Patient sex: F
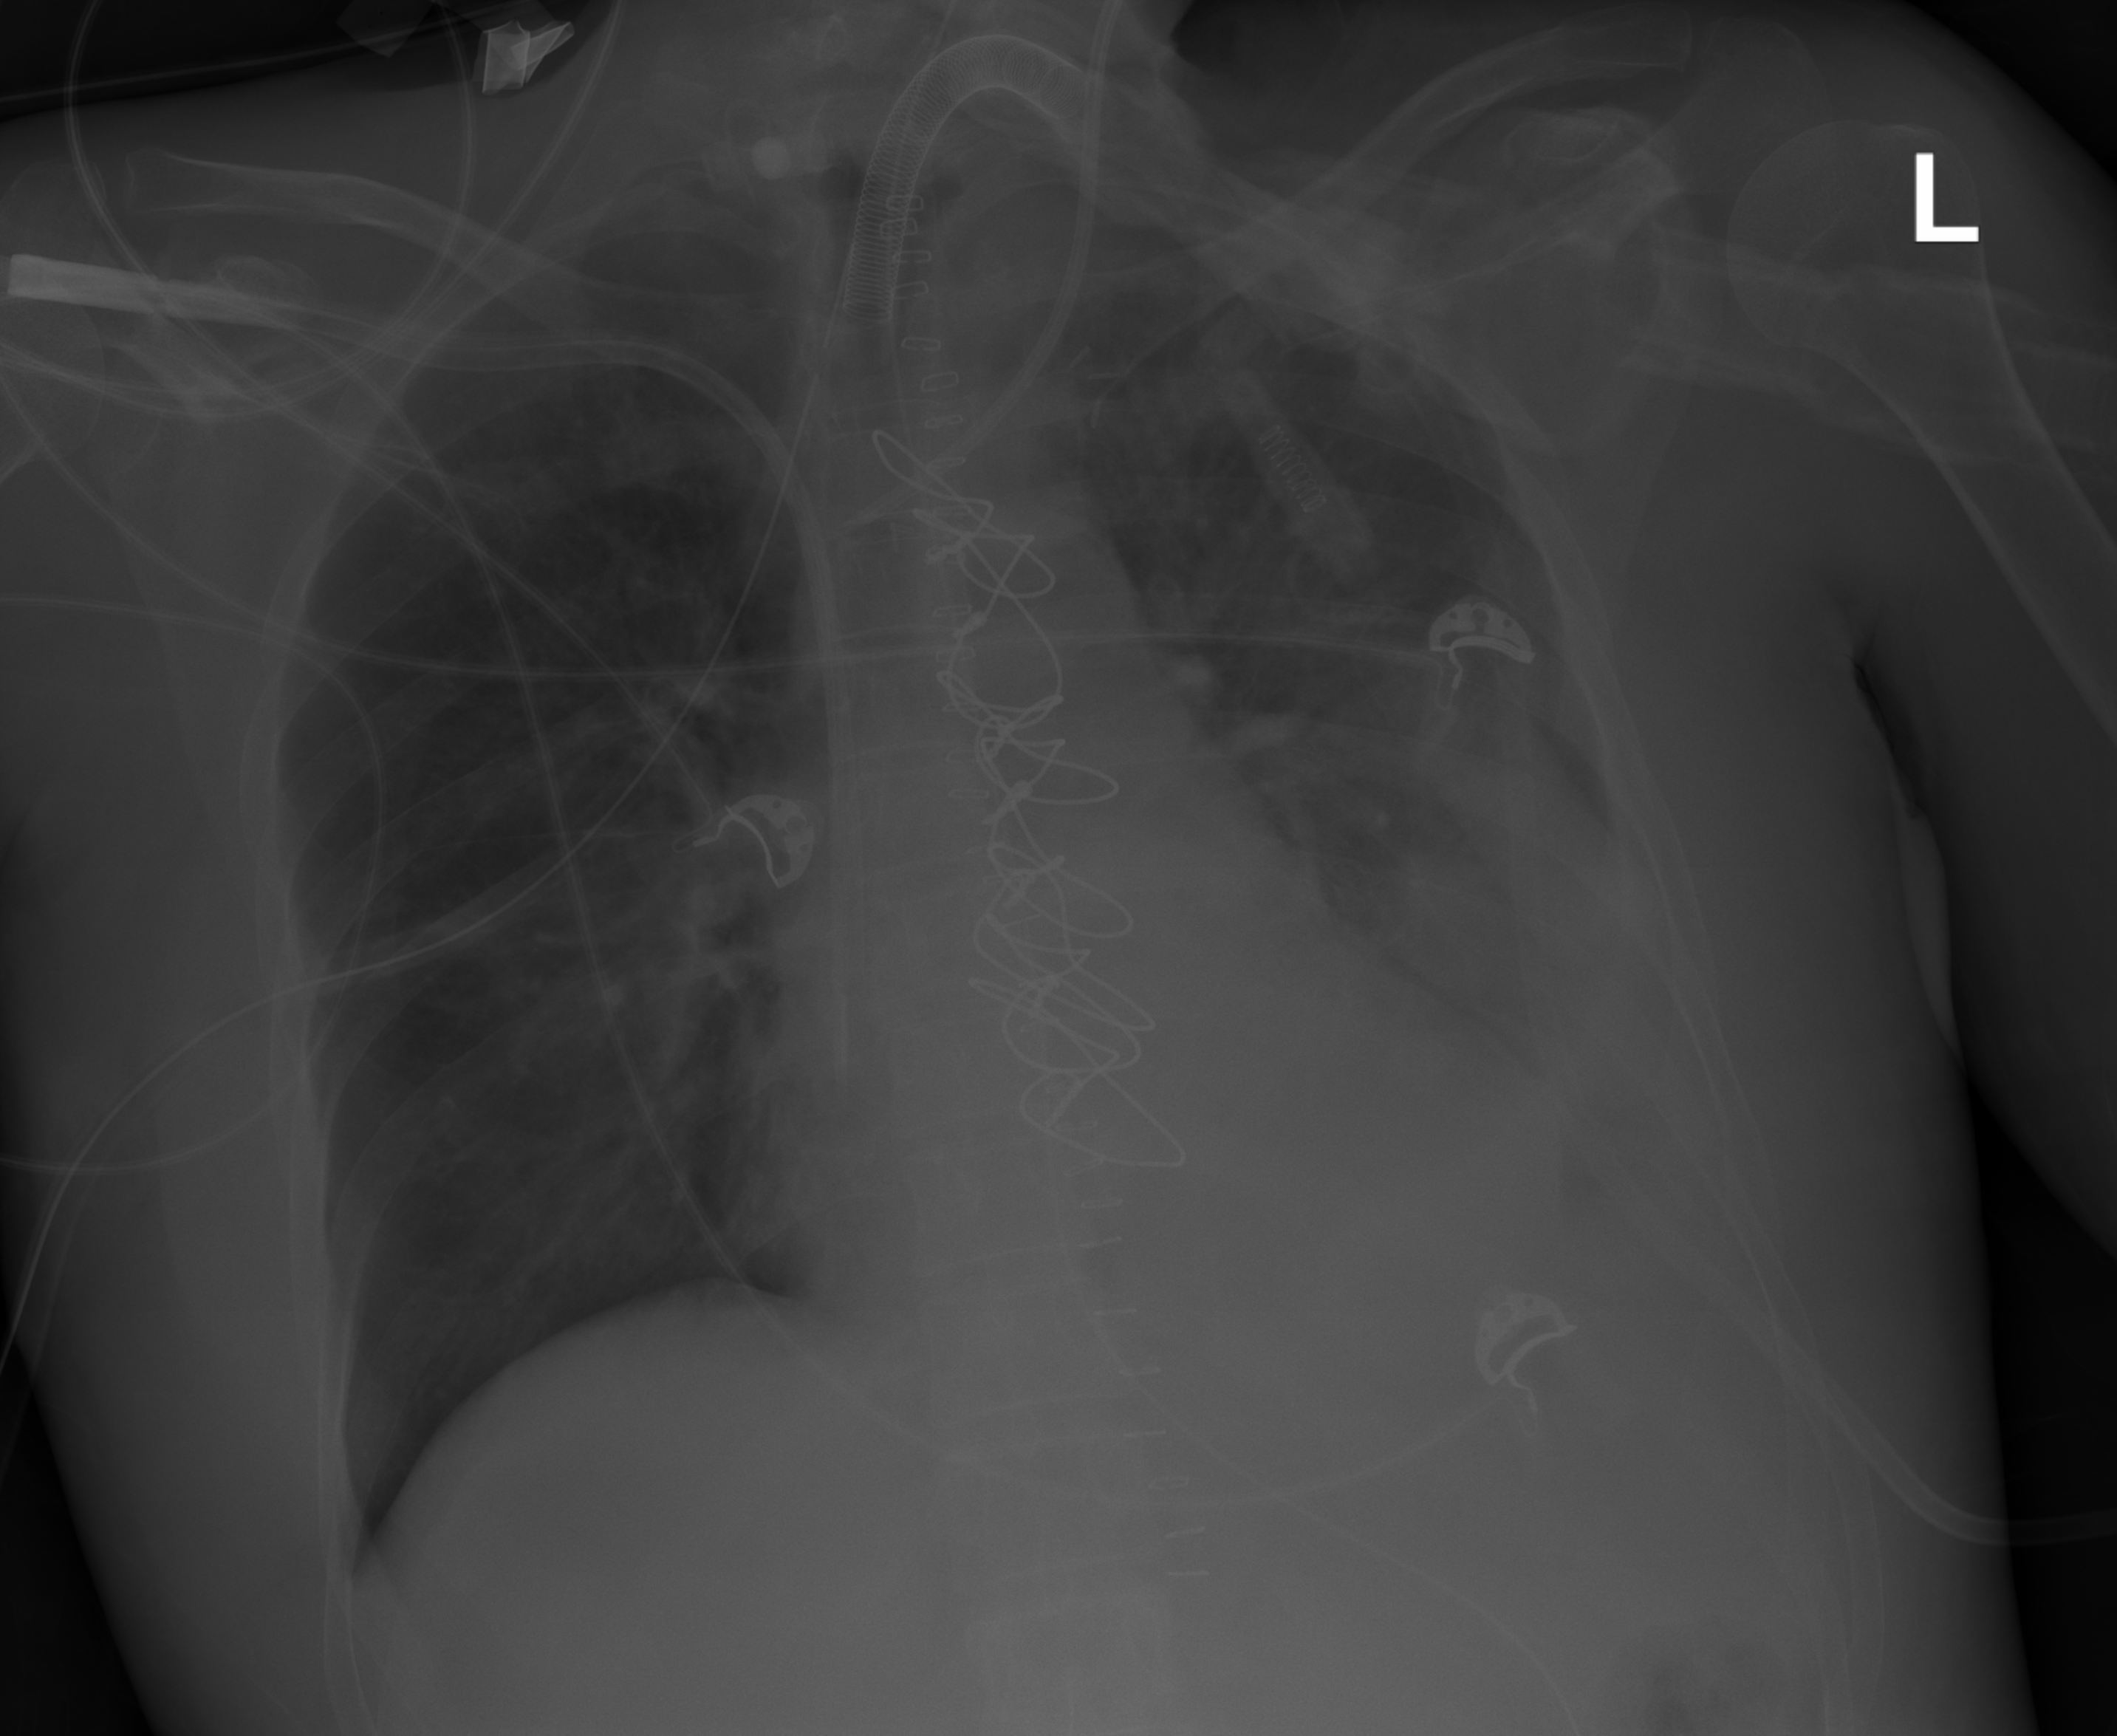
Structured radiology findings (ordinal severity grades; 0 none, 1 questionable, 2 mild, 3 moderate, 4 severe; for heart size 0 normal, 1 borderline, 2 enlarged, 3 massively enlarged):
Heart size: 0
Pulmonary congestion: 0
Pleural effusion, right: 0
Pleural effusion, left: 3
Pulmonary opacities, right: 0
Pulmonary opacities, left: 0
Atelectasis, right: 0
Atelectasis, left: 2